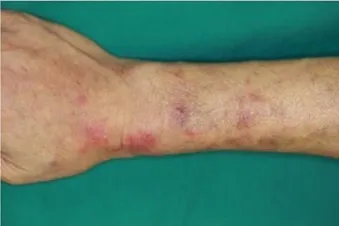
Histopathology of a Sweet's syndrome lesion. Closer views (A) of Sweet's syndrome lesions located on the upper arms are shown.
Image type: medical_photograph (skin_photograph)